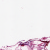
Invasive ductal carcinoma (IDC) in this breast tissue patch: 0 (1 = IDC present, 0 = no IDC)